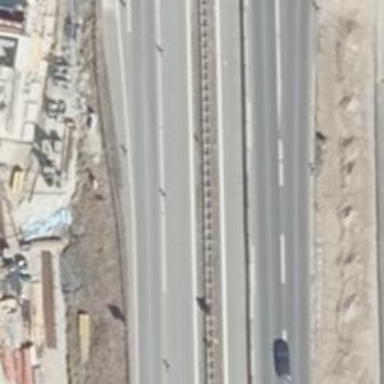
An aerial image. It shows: Concrete motorway.